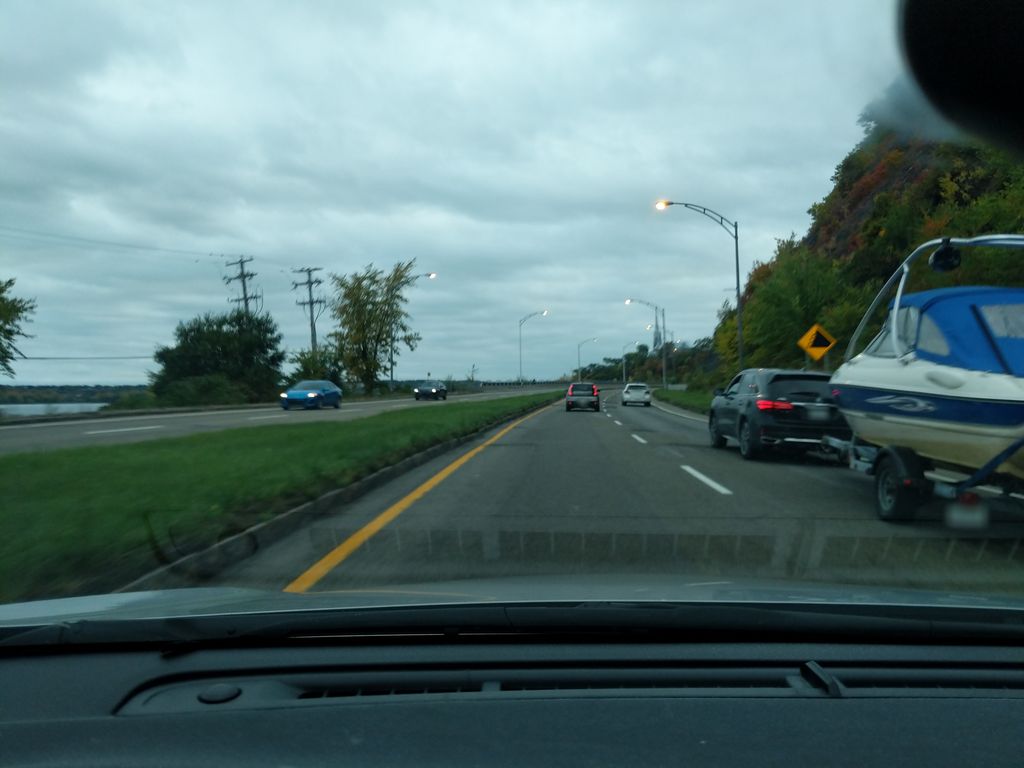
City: quebec_city